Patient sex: M
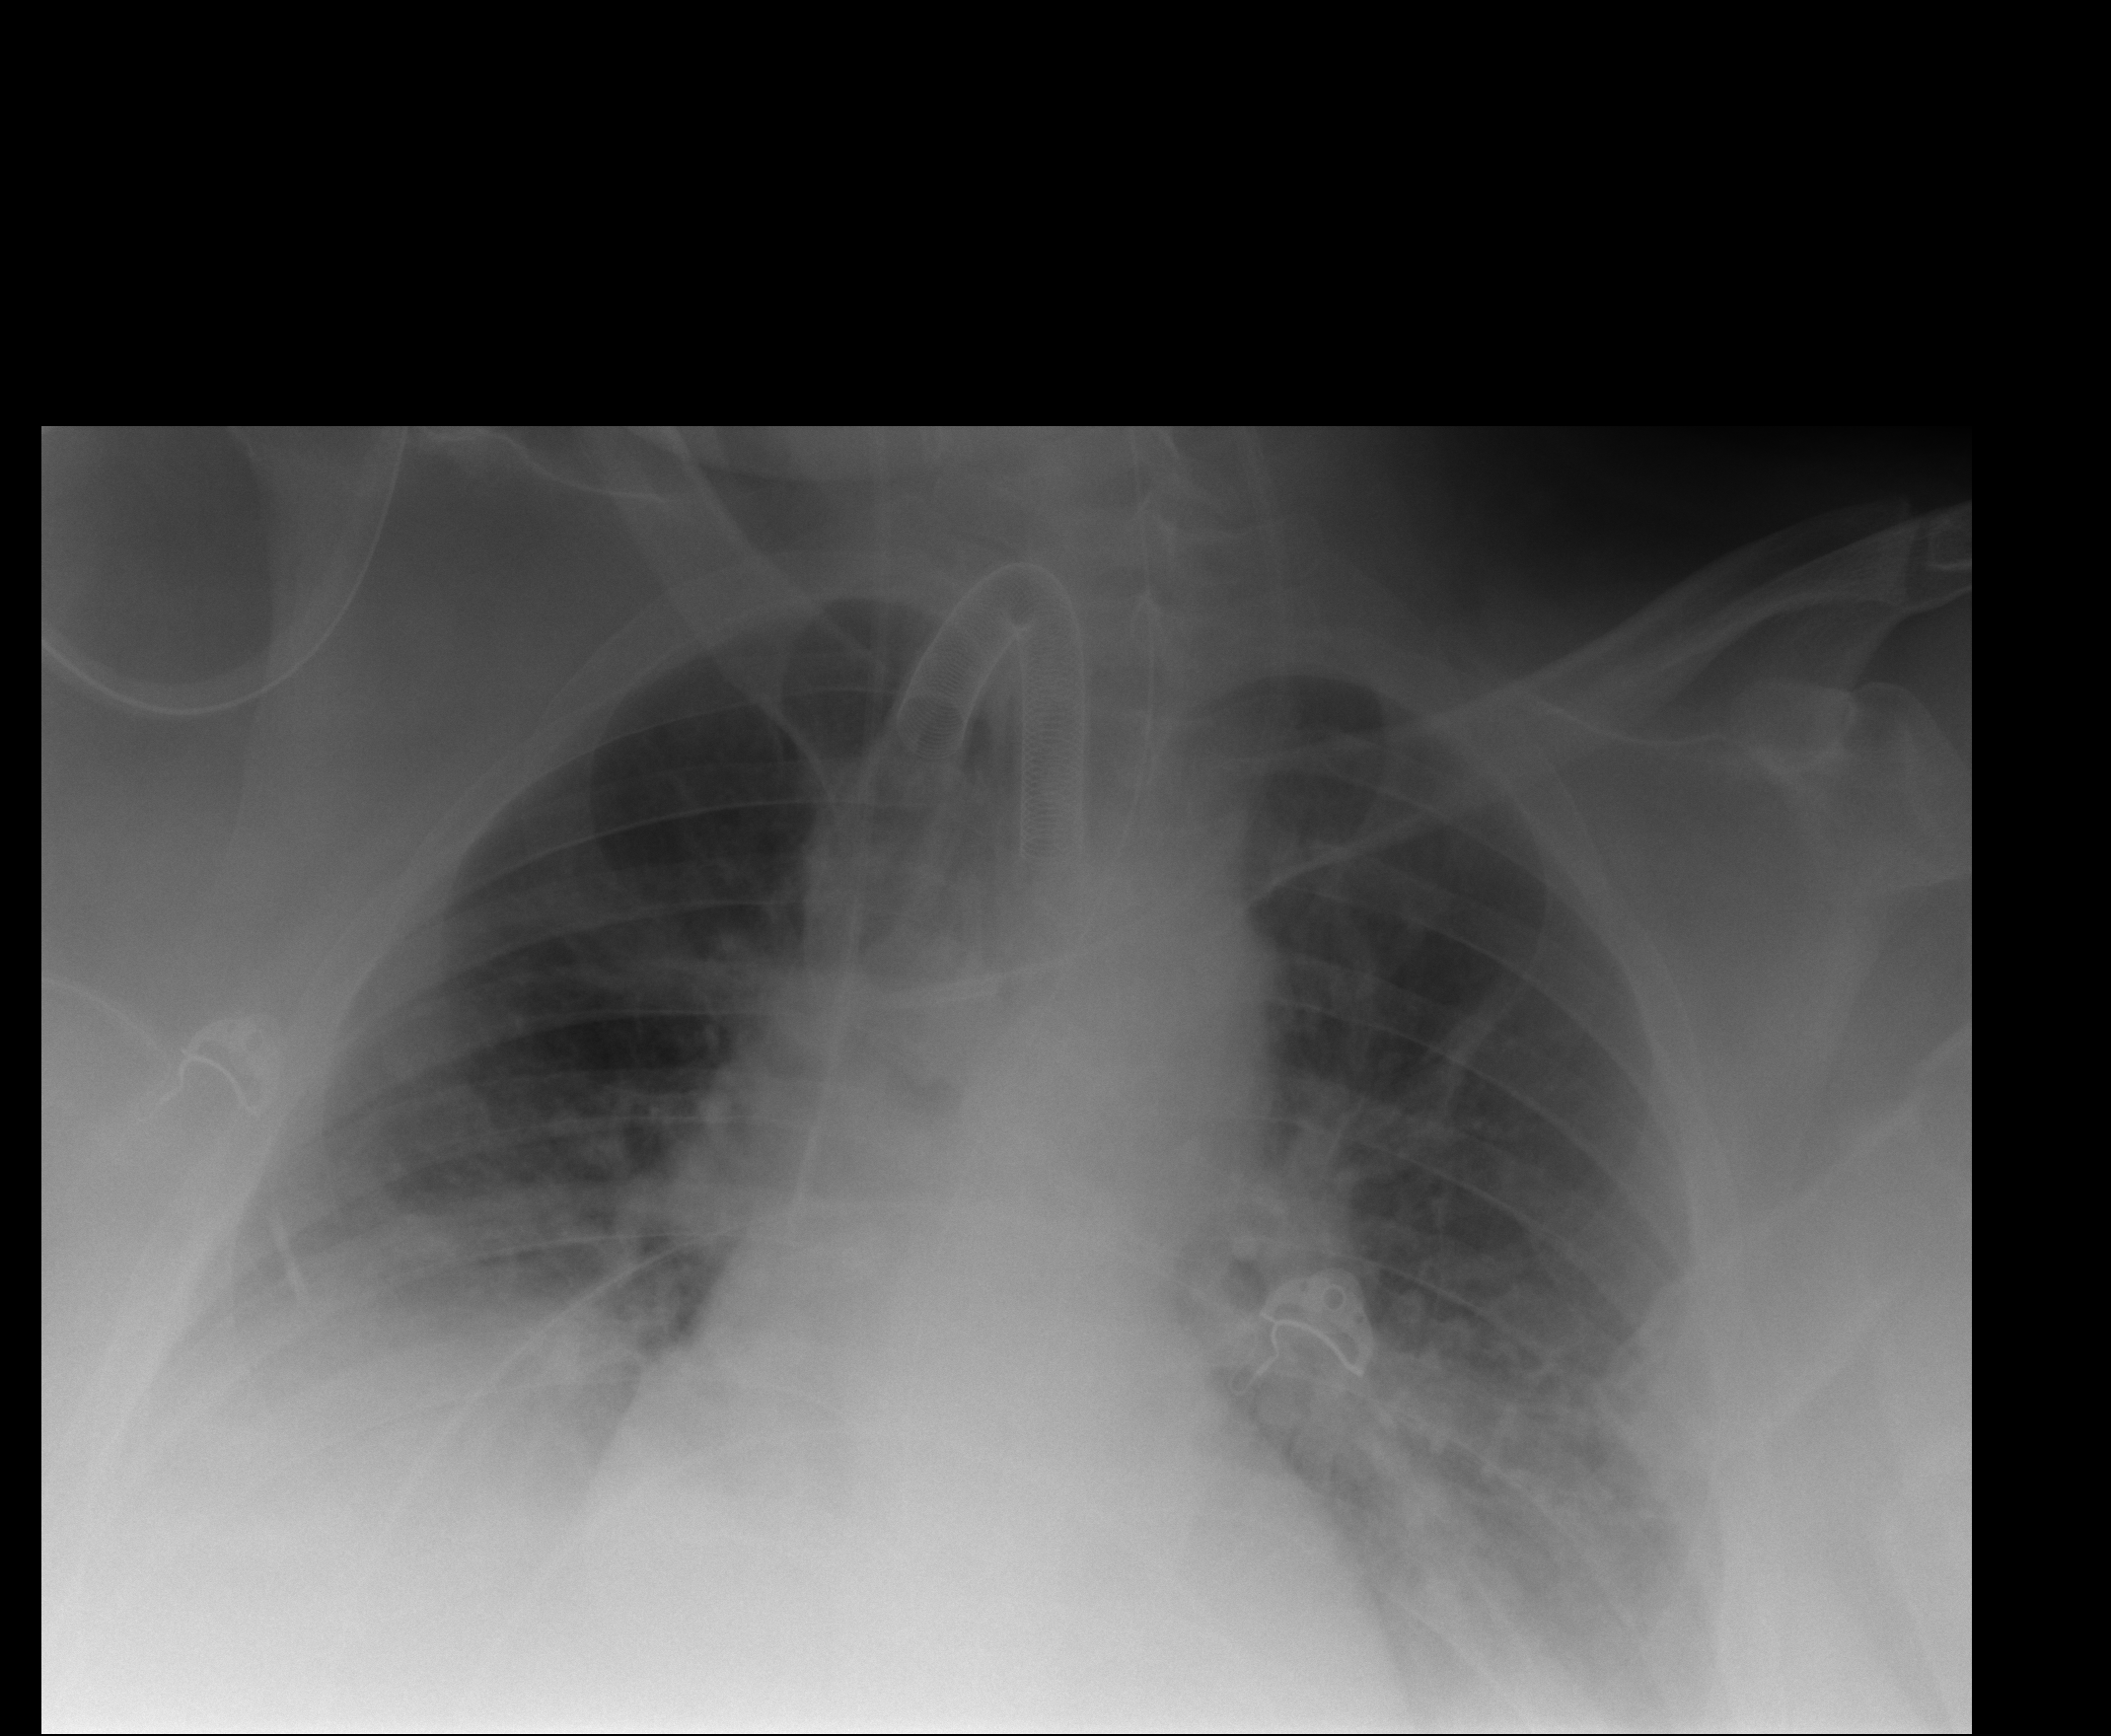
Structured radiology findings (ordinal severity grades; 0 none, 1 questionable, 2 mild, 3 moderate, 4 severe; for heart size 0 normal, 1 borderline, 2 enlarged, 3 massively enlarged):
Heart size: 0
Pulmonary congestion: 1
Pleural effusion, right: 2
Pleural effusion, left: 2
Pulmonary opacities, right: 0
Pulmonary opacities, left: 2
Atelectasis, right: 2
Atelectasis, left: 2